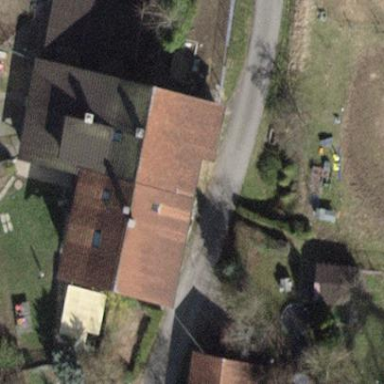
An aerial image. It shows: Farmyard area.